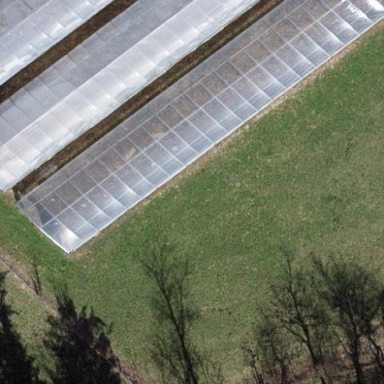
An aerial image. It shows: Greenhouse.